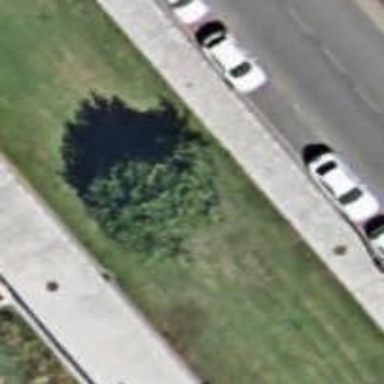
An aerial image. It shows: Evergreen broadleaved tree.